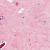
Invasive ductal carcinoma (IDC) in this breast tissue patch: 0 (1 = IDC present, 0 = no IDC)